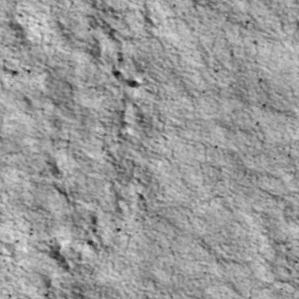
Label: non_frost